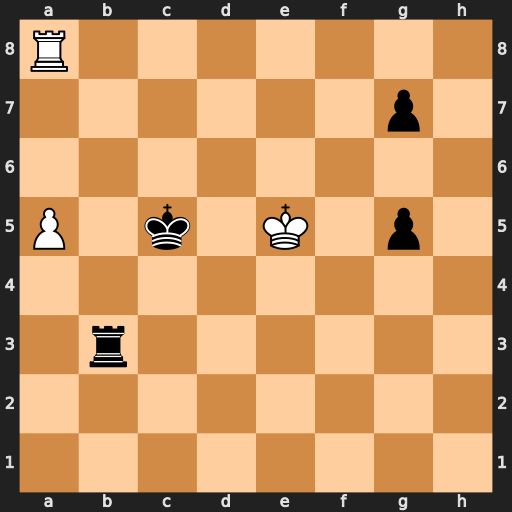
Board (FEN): R7/6p1/8/P1k1K1p1/8/1r6/8/8
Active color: w
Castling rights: -
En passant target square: -
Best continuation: Rc8+ Kb4 Rb8+ Kxa5 Rxb3